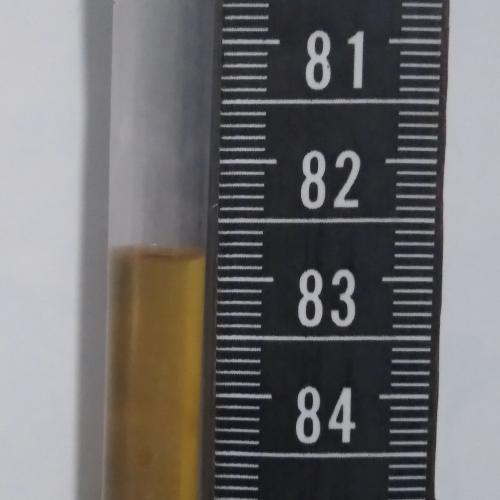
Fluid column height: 82.8 cm